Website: lowes
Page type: address-validator
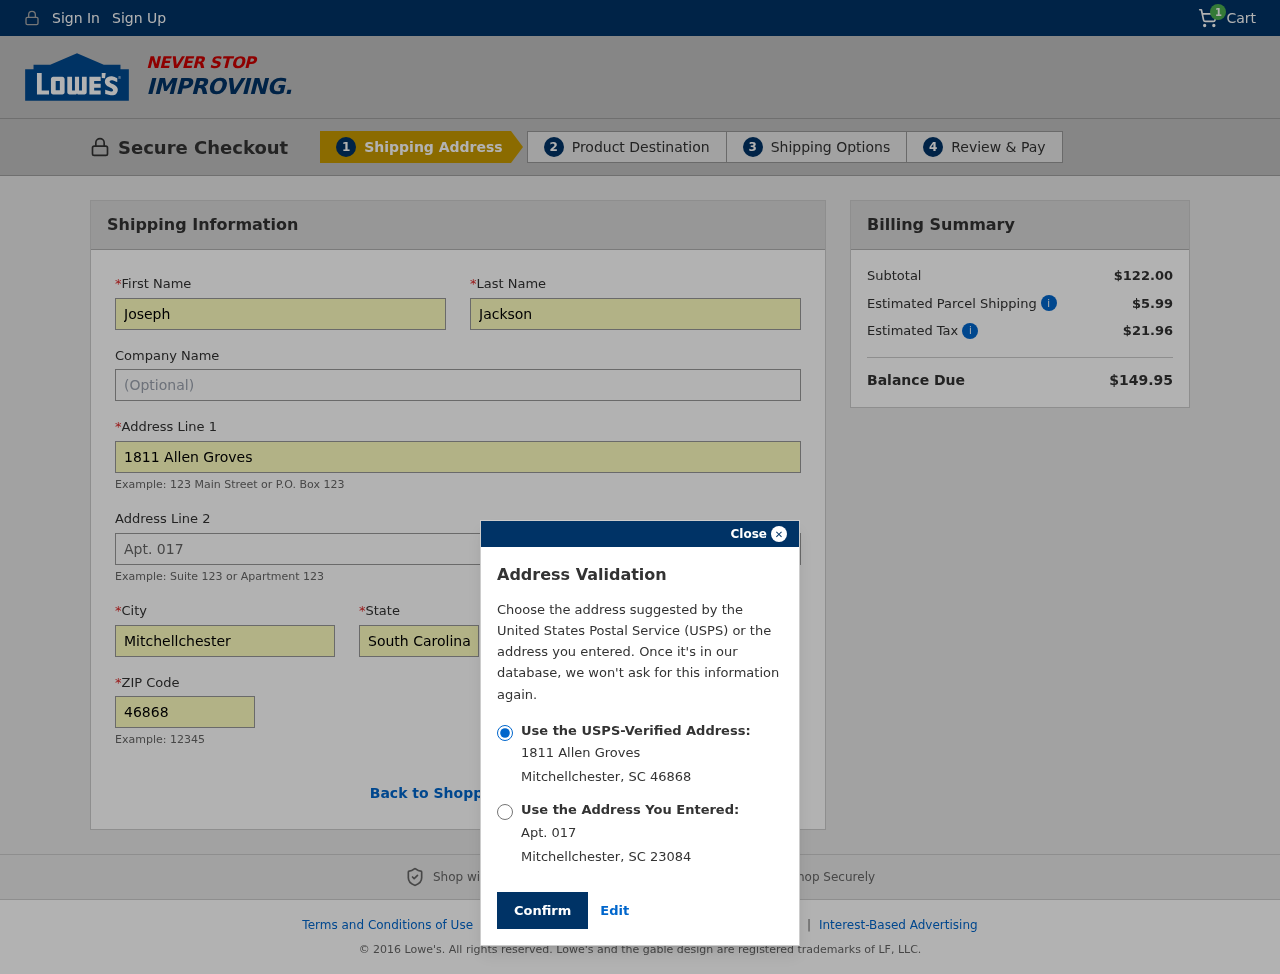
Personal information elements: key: PII_CITY
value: Mitchellchester
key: PII_FIRSTNAME
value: Joseph
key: PII_LASTNAME
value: Jackson
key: PII_POSTCODE
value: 46868
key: PII_POSTCODE2
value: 23084
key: PII_STATE
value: South Carolina
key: PII_STATE_ABBR
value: SC
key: PII_STREET
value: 1811 Allen Groves
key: PII_STREET2
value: Apt. 017
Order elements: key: ORDER_NUM_ITEMS
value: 1
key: ORDER_SUBTOTAL
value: $122.00
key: ORDER_SHIPPING_COST
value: $5.99
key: ORDER_TAX
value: $21.96
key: ORDER_TOTAL
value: $149.95